Aerial crown-view tile of a tropical tree (Barro Colorado Island, Panama), acquired 20250414:
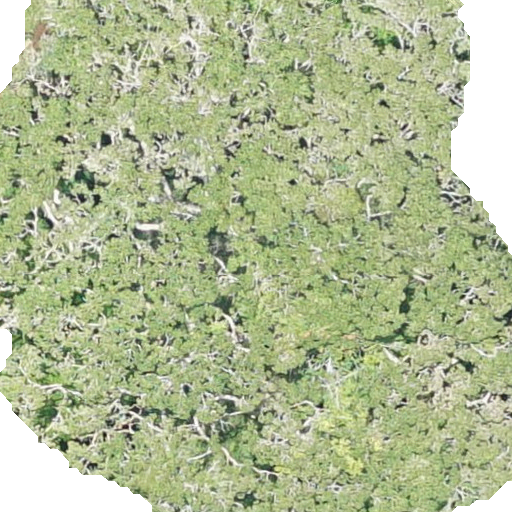
Species: Sterculia apetala
GBIF accepted scientific name: Sterculia apetala
Crown area: 403.726 m²